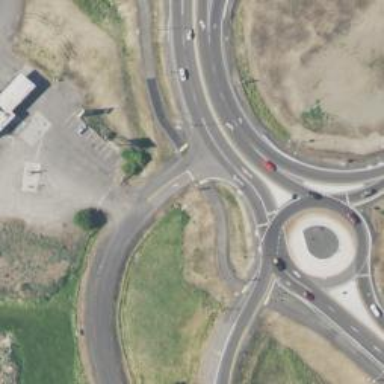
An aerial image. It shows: Crossing on the cycleway.